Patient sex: M
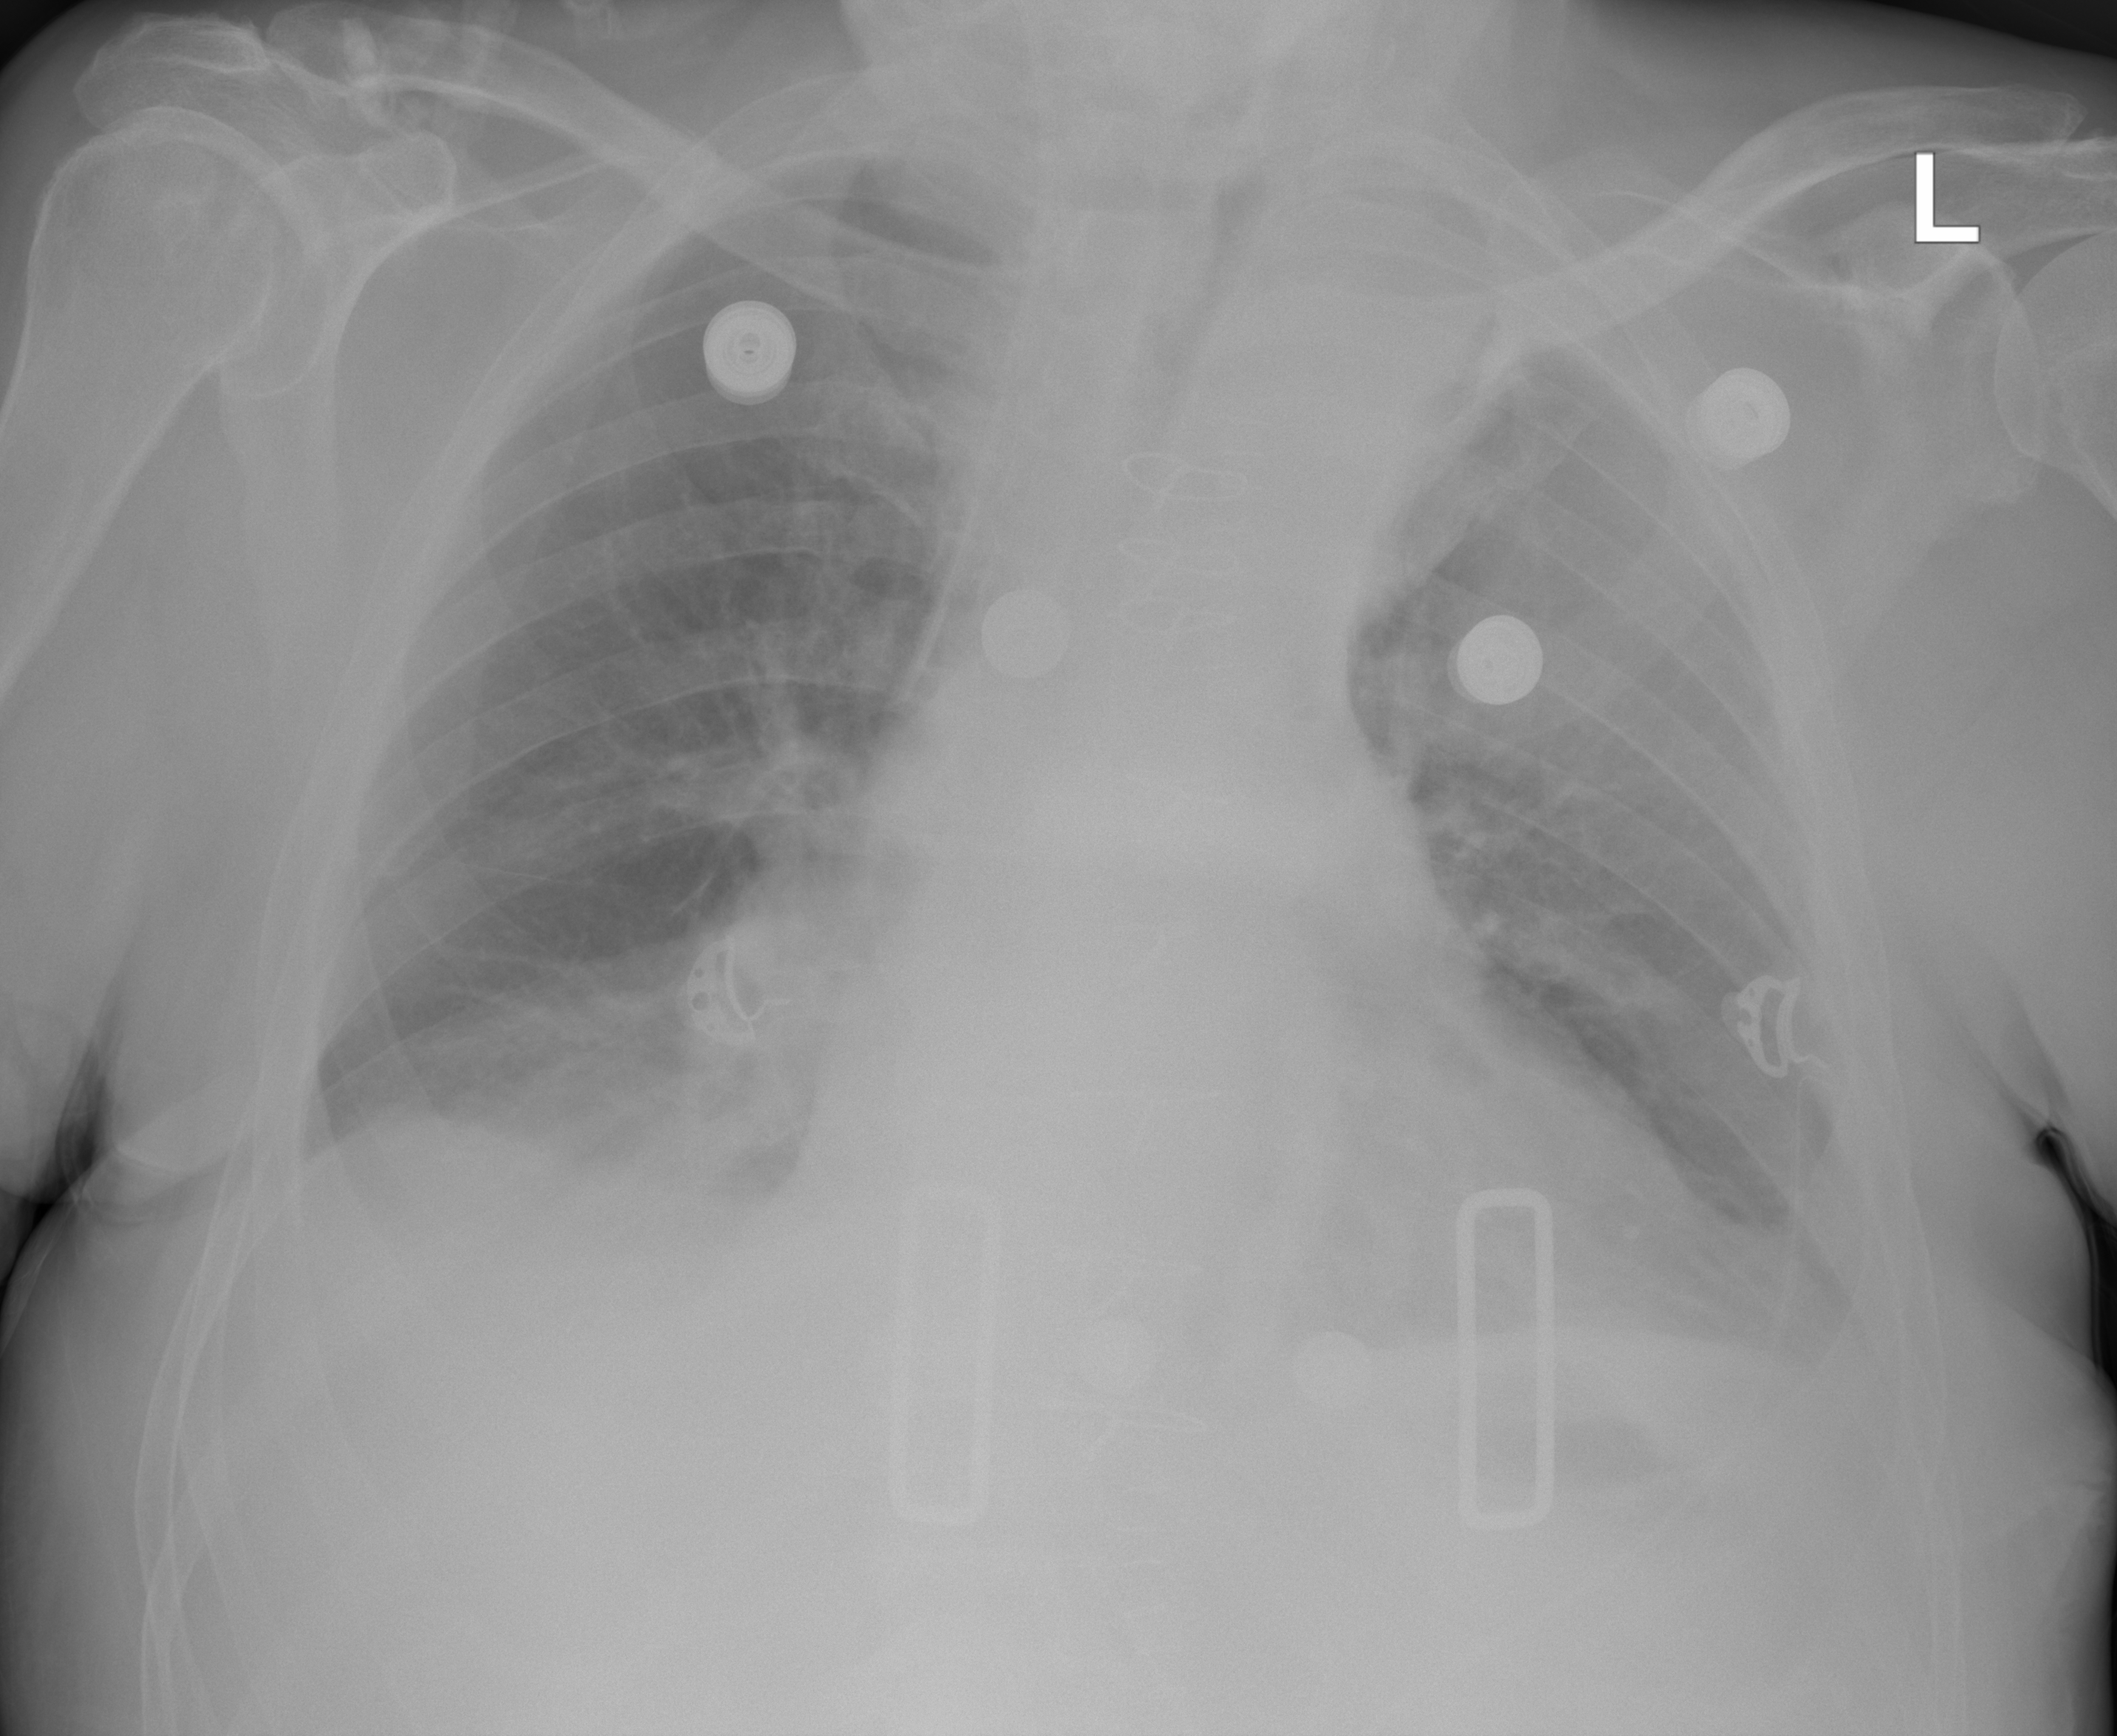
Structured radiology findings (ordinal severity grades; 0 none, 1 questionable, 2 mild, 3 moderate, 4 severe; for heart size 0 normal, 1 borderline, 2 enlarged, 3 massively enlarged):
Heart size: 0
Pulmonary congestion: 2
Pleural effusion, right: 1
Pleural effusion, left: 1
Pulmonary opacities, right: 0
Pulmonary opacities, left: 0
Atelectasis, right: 2
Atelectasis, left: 2